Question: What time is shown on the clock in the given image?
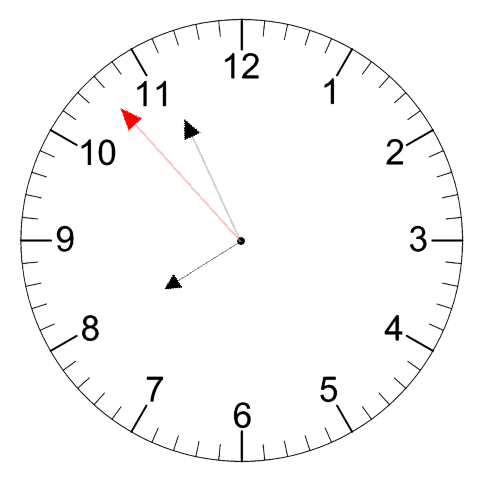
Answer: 07:55:53